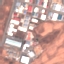
Label: Industrial